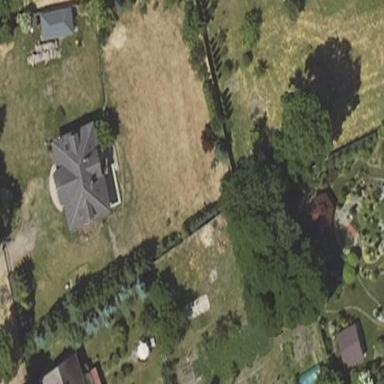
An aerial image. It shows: Fence is in the image.